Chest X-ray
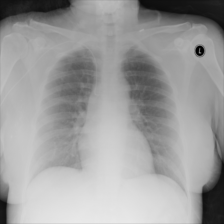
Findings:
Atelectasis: negative
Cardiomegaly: negative
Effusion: negative
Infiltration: negative
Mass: negative
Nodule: negative
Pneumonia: negative
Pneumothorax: negative
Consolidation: negative
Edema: negative
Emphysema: negative
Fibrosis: negative
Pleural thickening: negative
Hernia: negative